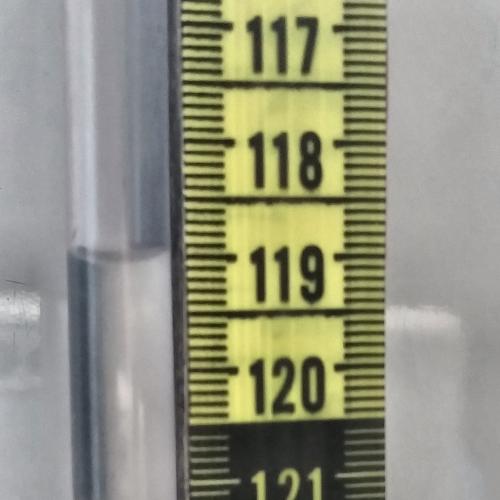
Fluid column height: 119.0 cm